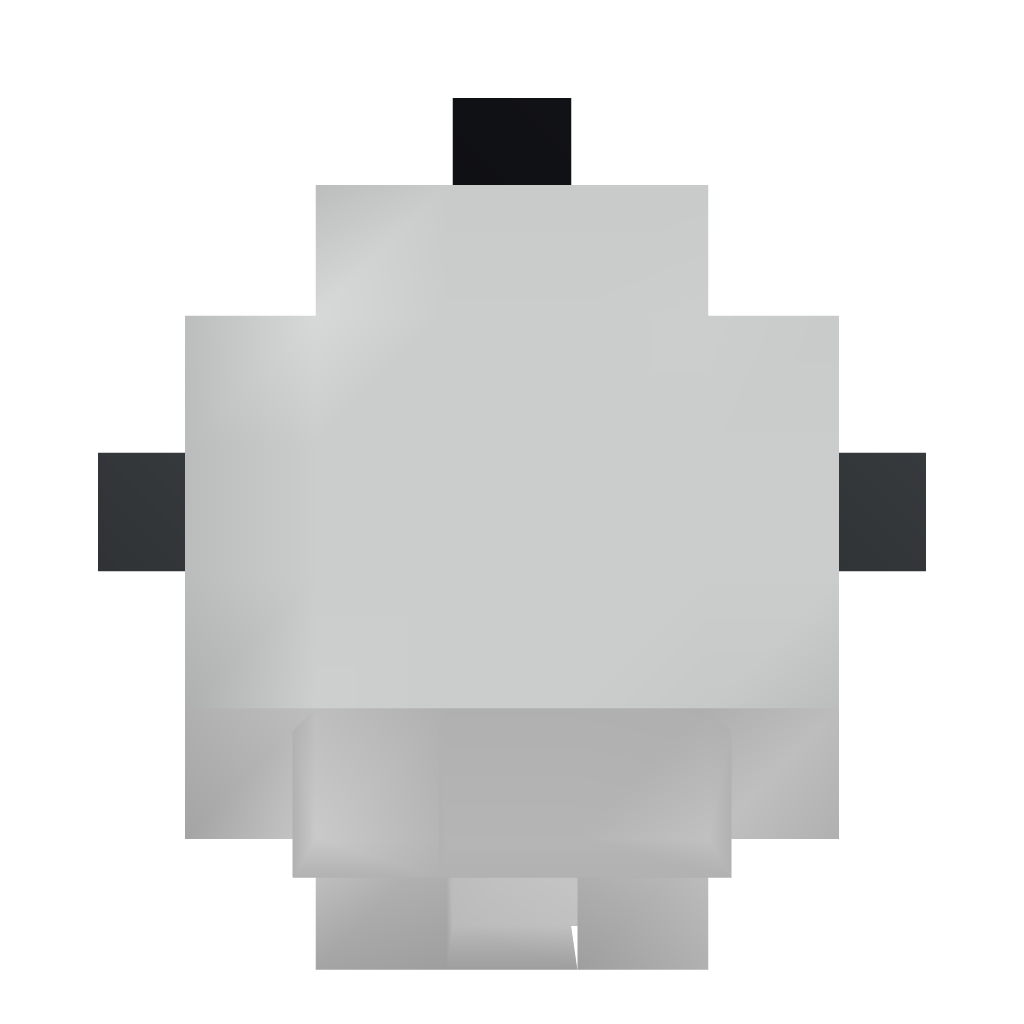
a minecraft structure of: Submersible Torpedo Airship Minnow